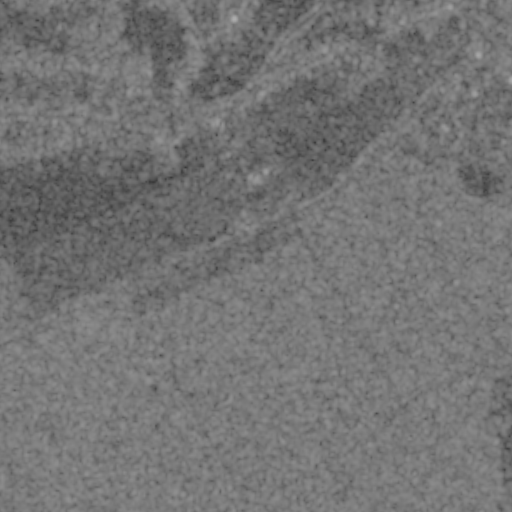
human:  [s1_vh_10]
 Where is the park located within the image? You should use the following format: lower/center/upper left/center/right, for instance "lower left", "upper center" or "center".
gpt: The park is located in the upper right of the image.
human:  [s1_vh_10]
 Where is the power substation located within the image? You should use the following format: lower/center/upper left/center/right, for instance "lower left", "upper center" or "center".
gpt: The power substation is located in the center of the image.
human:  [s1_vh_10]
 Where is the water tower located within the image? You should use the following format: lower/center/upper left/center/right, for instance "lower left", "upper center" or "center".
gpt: The water tower is located in the upper right of the image.
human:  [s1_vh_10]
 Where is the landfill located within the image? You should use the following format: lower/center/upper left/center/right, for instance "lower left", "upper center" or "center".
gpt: There is no landfill in the image.

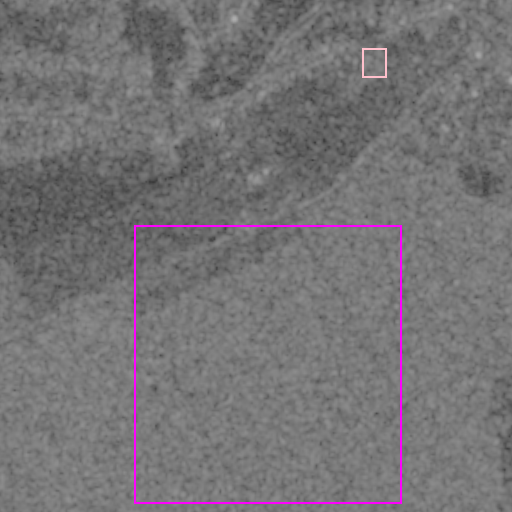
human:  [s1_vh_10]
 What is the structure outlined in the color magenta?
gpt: The structure outlined in magenta is a crop field.
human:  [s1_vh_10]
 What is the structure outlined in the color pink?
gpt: The structure outlined in pink is a park.
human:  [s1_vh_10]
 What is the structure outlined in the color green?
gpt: There is no green outline.